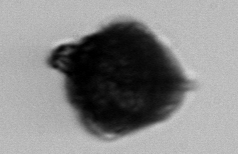
Label: Gonyaulax